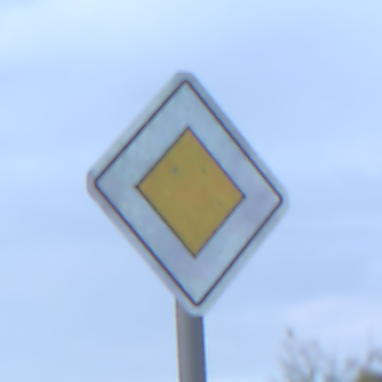
Verkehrszeichen: Vorfahrtsstrasse
Umgebung: Outdoor, Nature
Tageszeit: MorningAfternoon
Wetter: PartlyCloudy
Licht: Natural
Jahreszeit: NotSpecified
Kontrast: MediumContrast